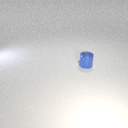
small blue metal cylinder